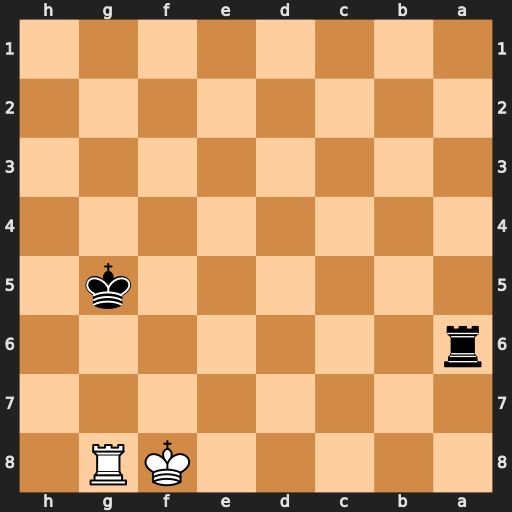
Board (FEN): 5KR1/8/r7/6k1/8/8/8/8
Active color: b
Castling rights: -
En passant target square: -
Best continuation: Kf6 Ke8 Ra8+ Kd7 Rxg8